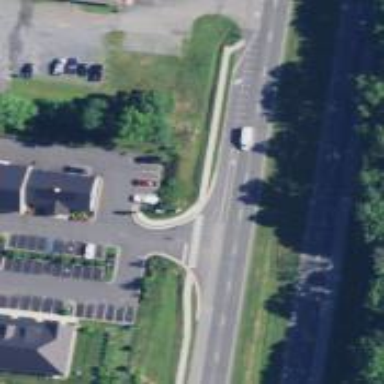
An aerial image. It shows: Trunk highway.